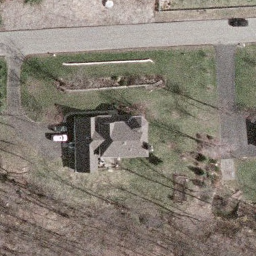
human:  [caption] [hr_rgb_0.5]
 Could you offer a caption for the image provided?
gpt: A villa with grey roofs is surrounded by trees and lawn in the sparse residential area .

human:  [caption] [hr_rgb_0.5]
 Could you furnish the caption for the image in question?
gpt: A villa with grey roofs is in the sparse residential area .

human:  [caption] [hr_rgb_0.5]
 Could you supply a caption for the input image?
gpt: A villa with lawn surrounded and a road beside is in the sparse residential area .

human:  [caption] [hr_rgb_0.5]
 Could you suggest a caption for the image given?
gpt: This is a sparse residential area with a villa surrounded by lawn and a road beside .

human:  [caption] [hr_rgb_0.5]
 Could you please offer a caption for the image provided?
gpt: A villa with lawn surrounded and a road beside .